Sex: F
Age: 67
Scanner: Avanto
Primary tumour origin: Unverified
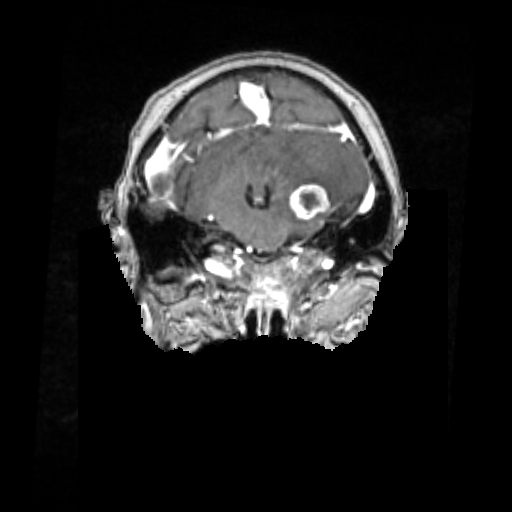
Segmented lesion volume (cc): 4.527
Number of lesion components: 5